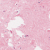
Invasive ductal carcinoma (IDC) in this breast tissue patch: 0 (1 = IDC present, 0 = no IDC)